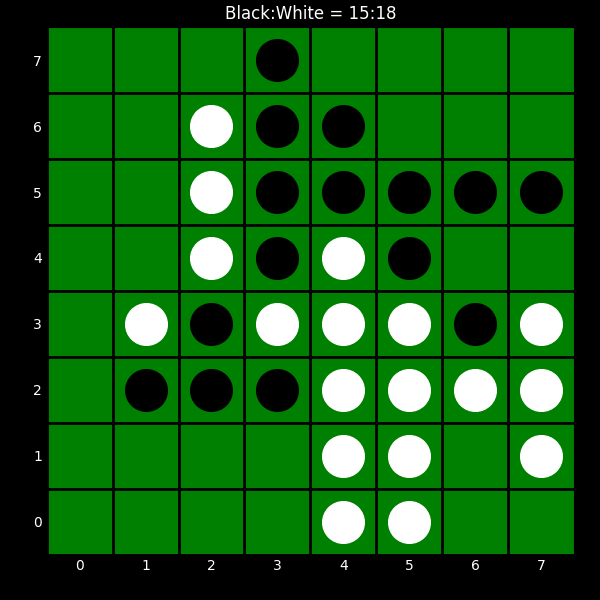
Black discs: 15
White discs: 18